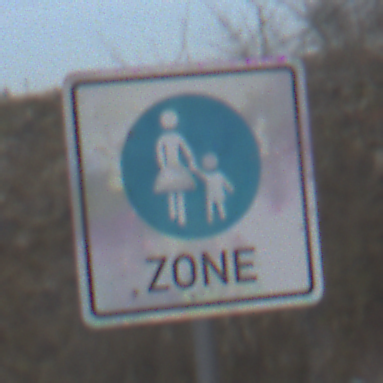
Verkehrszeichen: BeginnFussgaengerzone
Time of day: MorningAfternoon
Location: Outdoor (Suburban)
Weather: Overcast
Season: NotSpecified
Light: Natural